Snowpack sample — Buffalo Mountain, Silverthorne, Colorado, USA (2/22/26, 2:02 PM MST)
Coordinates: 39.622, -106.113
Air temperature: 33 °F
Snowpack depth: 63 cm
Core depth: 30 cm
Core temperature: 26.6 °F
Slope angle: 11°, slope face: 116°
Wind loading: low
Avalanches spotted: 0
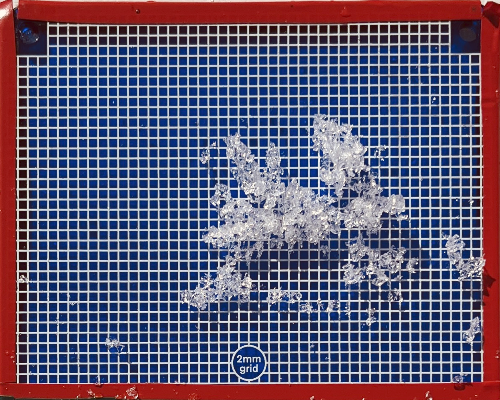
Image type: profile
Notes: In a firebreak similar to site 1, minimal wind loading with no spotted avalanches (not many faces in view though)